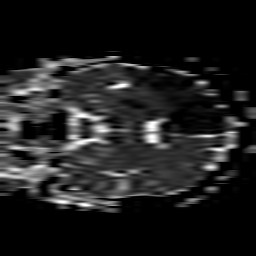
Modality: ADC
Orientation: coronal
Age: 55
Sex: female
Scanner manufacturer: philips
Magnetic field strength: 3 T
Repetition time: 4.063 s
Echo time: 0.05933 s